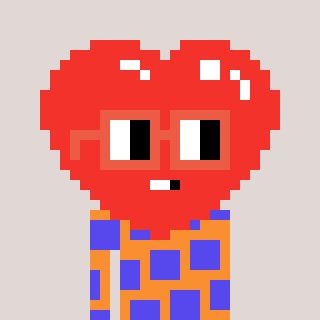
a pixel art character with square orange glasses, a heart-shaped head and a orange-colored body on a warm background